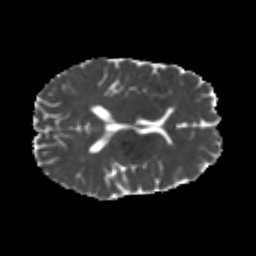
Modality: MD
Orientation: axial
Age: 26
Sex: male
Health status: healthy
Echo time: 0.074 s